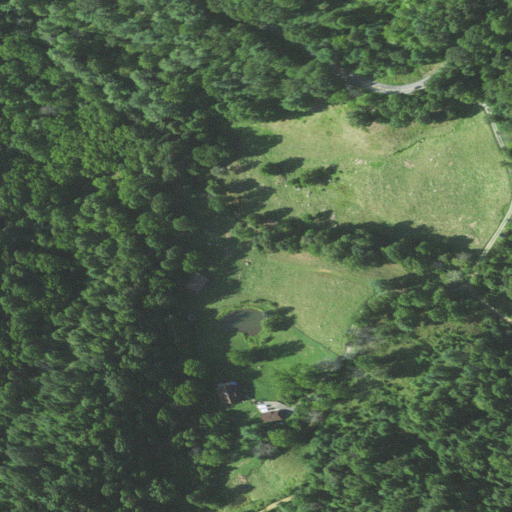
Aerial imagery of valley in Virginia named Turkey Hollow containing deciduous forest, open development, mixed forest, and pasture